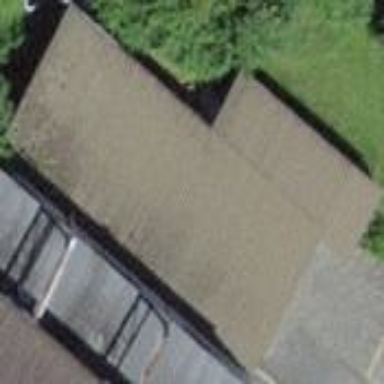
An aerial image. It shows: Shed.